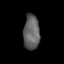
Tissue: prostate
Cell type: T cells
Senescence score: 0.3058
Nuclear area (px): 561
Mean DAPI intensity: 96.307